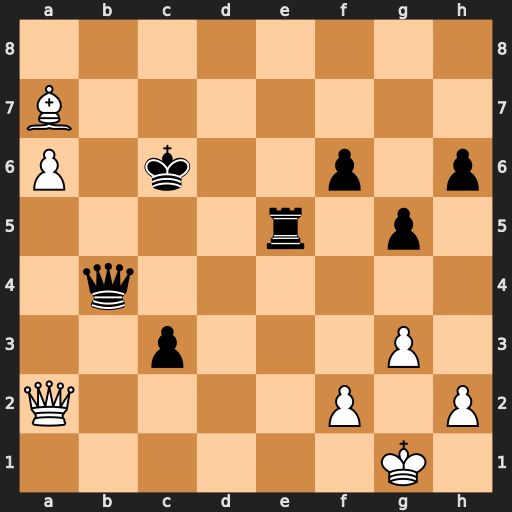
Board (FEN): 8/B7/P1k2p1p/4r1p1/1q6/2p3P1/Q4P1P/6K1
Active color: w
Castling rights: -
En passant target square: -
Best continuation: Be3 Rxe3 fxe3